Current action and preconditions to check: trajectory_clear

Your task: For each precondition in the list above, predict whether it will hold at this action.

Consider the current scene as observed from the mobile robot's camera, and analyze the predicted future states of all dynamic agents (e.g., people, animals, vehicles, or any moving entities) within the NEXT SECOND.

IMPORTANT: Only answer "very likely" if you are absolutely certain—based on strong, clear evidence—that a dynamic agent will violate the precondition in the predicted future state. Do NOT answer "very likely" for unlikely, ambiguous, or low-probability risks.

Ask yourself for each precondition: Is there a high probability, with clear and convincing evidence, that the predicted future states of any dynamic agent will interfere with the predicted future state of the currently executing action within the NEXT SECOND, causing that precondition to fail?

Assess the risk level based on these predictions. Use "likely" or "very likely" if motions create a clear risk of interference.

Use "neutral" or "improbable" if agents are nearby but their predicted paths are clearly diverging or non-conflicting.

Failure Risk Categories: "very improbable", "improbable", "neutral", "likely", "very likely"

Answer Format: Output ONLY the probability_of_failure value from these categories: "very improbable", "improbable", "neutral", "likely", "very likely"

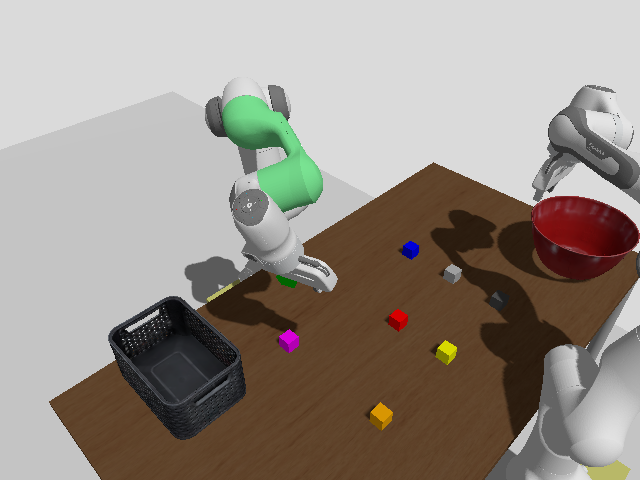

Answer: very improbable